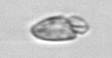
Label: Katodinium_or_Torodinium